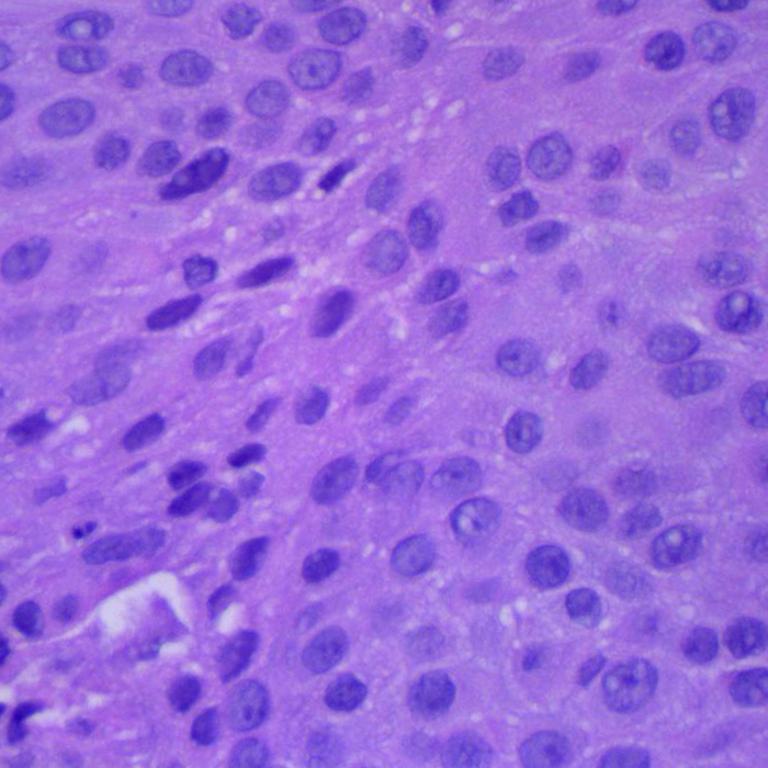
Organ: lung
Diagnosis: squamous carcinomas